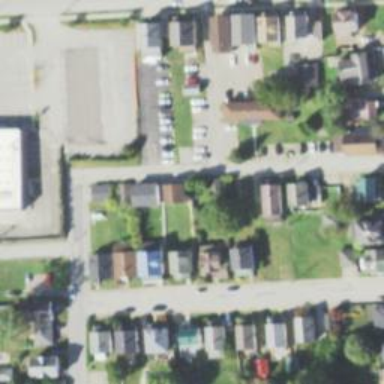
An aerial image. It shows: Alley classified as service road.